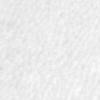
Label: no_change